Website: walmart
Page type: review-order
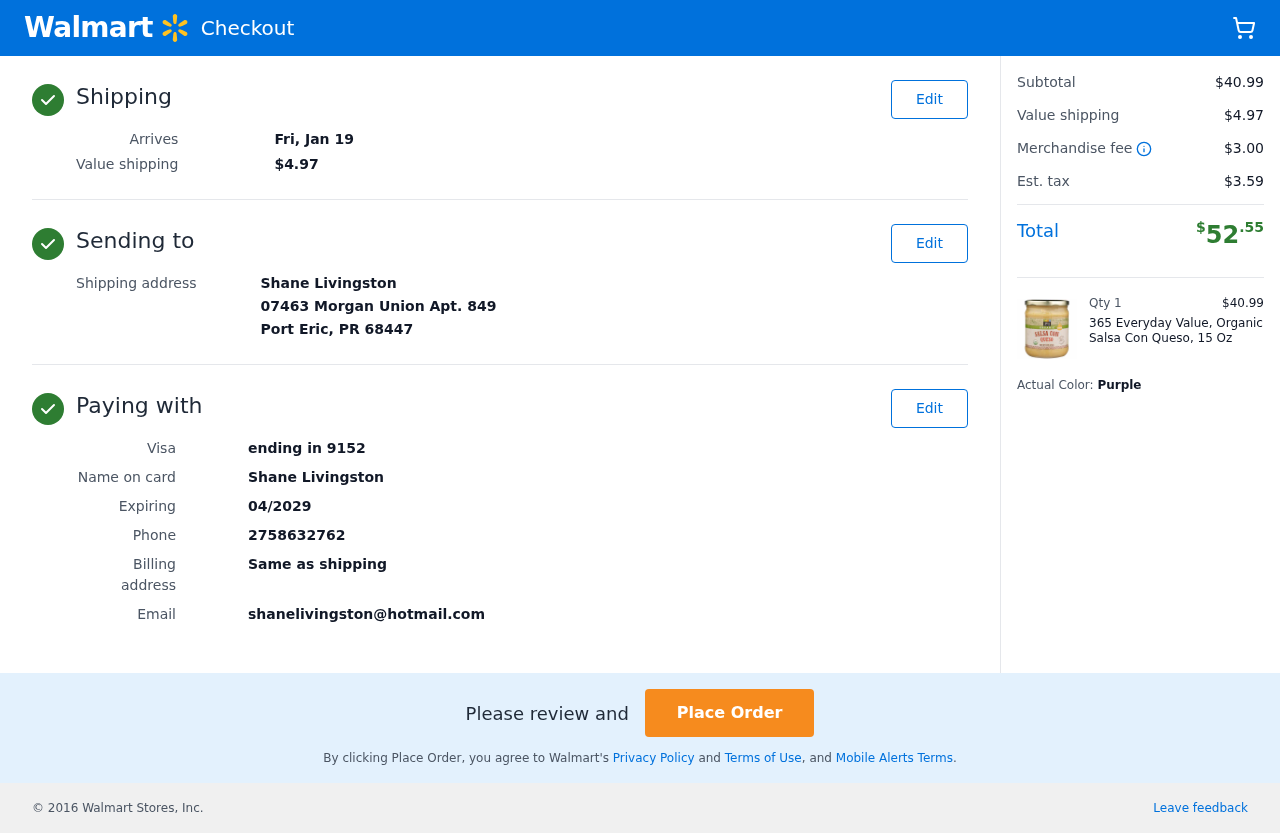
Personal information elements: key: PII_CARD_LAST4
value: ending in 9152
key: PII_CARD_TYPE
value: Visa
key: PII_CITY_STATE_ZIP
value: Port Eric, PR 68447
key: PII_EMAIL
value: shanelivingston@hotmail.com
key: PII_FULLNAME
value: Shane Livingston
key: PII_PHONE
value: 2758632762
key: PII_STREET
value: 07463 Morgan Union Apt. 849
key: PII_FULLNAME2
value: Shane Livingston
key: PII_CARD_EXPIRY
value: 04/2029
Product elements: key: PRODUCT1_NAME
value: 365 Everyday Value, Organic Salsa Con Queso, 15 Oz
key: PRODUCT1_PRICE
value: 40.99
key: PRODUCT1_QUANTITY
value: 1
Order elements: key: ORDER_DELIVERY_DATE
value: Fri, Jan 19
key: ORDER_SHIPPING_COST
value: $4.97
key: ORDER_SUBTOTAL
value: $40.99
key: ORDER_MERCHANDISE_FEE
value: $3.00
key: ORDER_TAX
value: $3.59
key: ORDER_TOTAL
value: $52.55